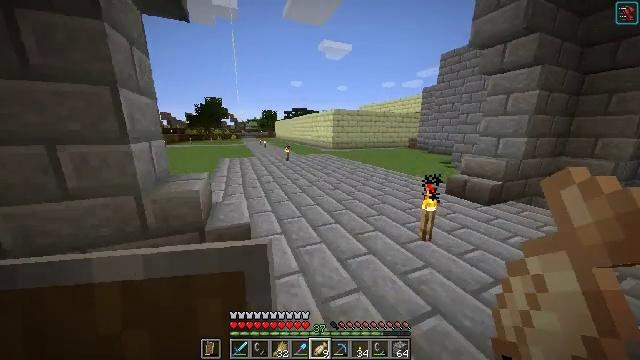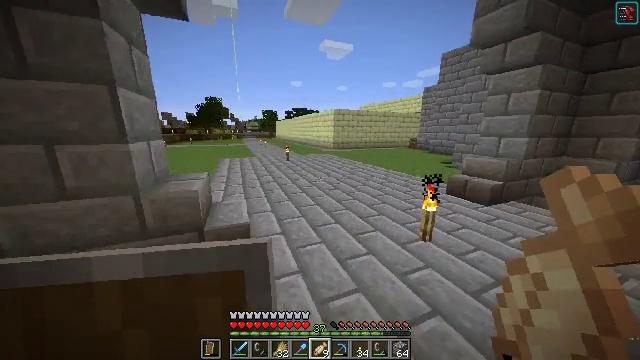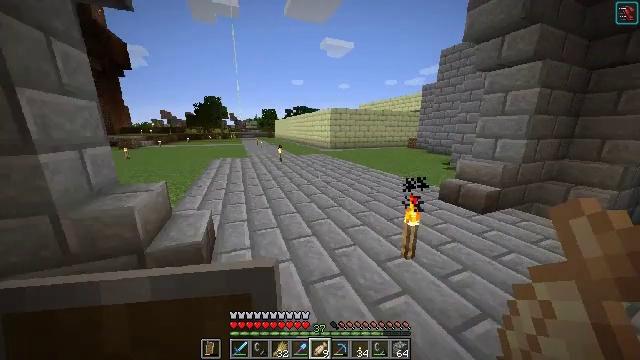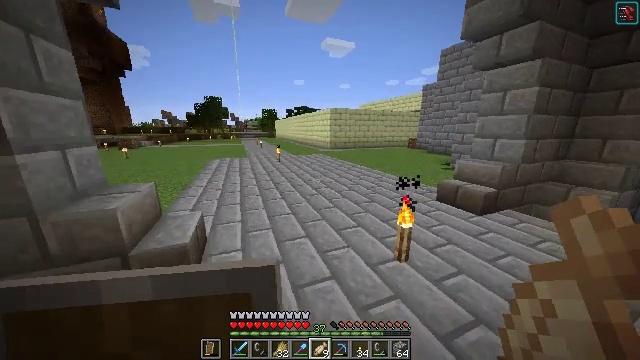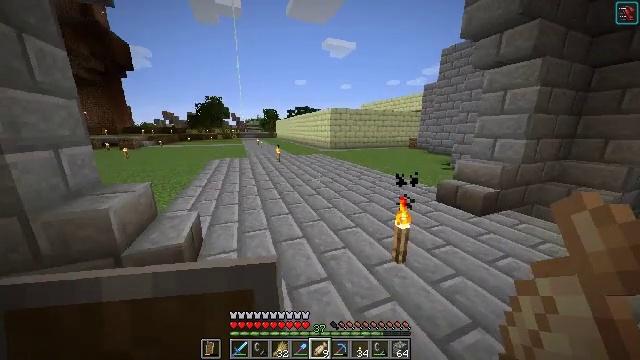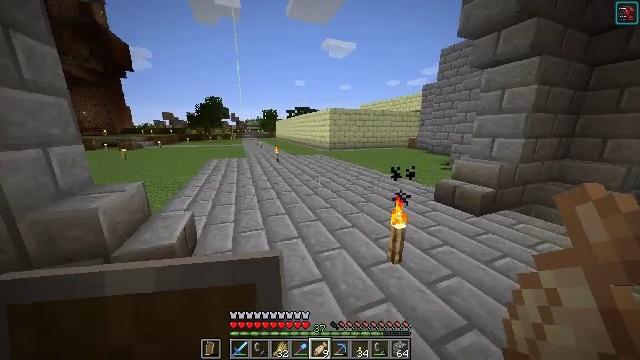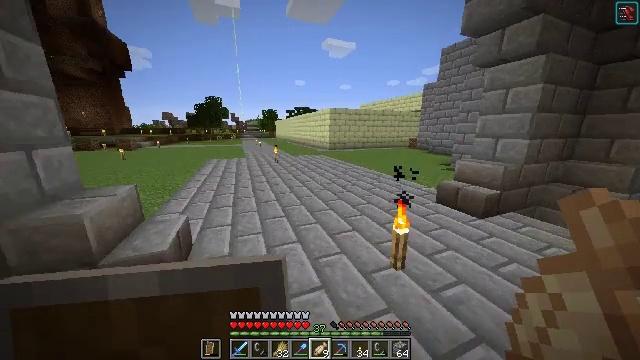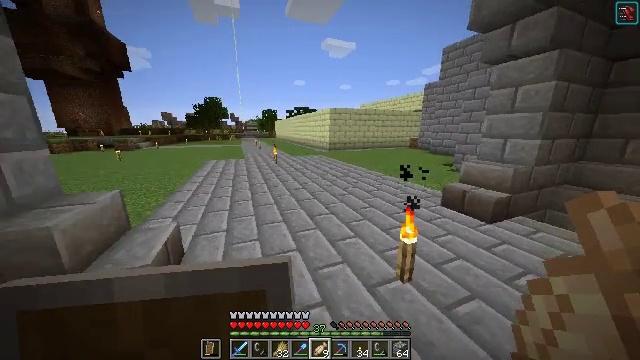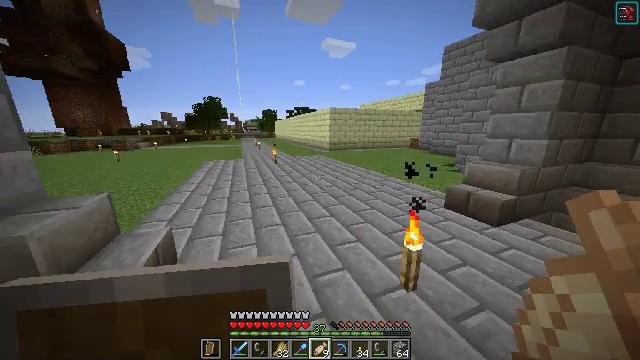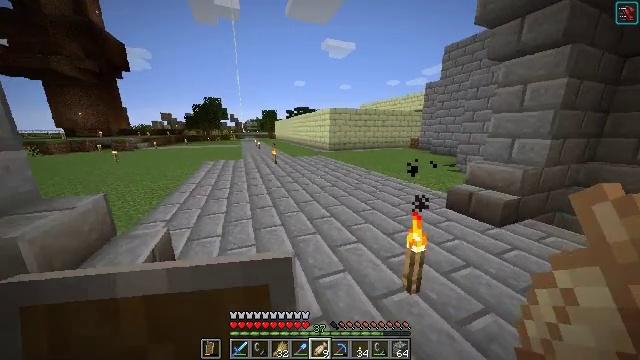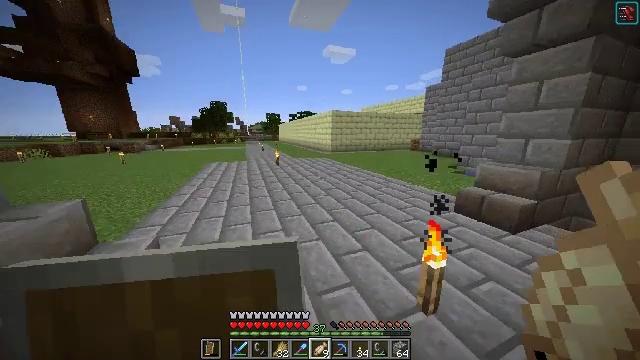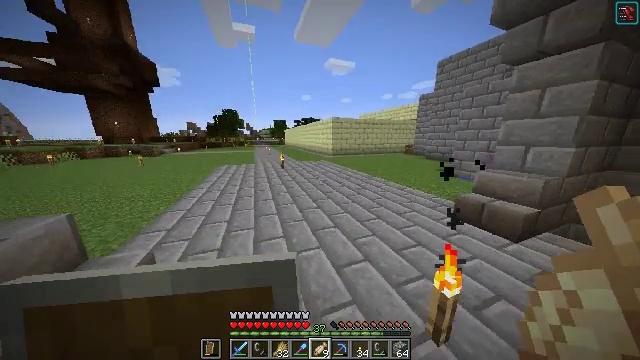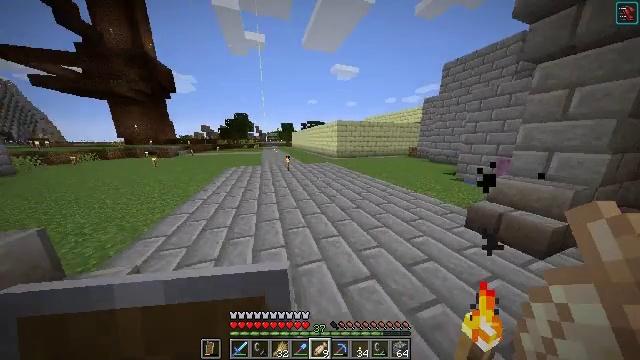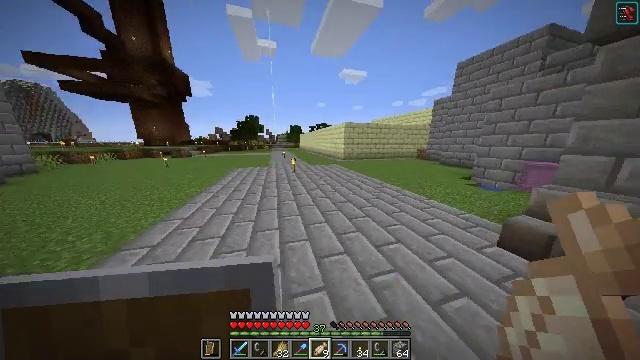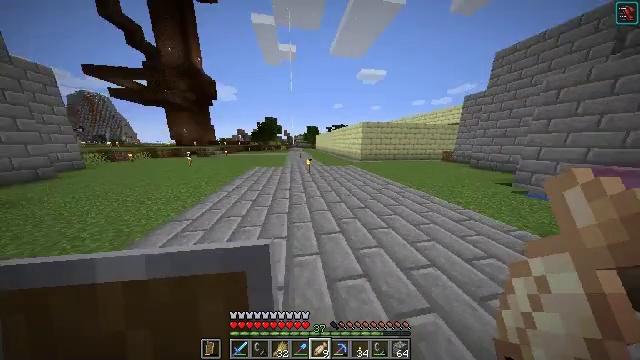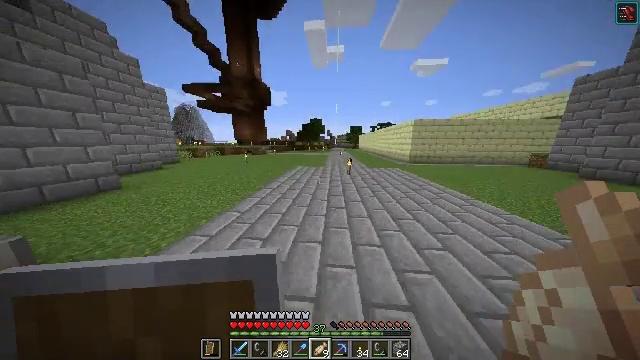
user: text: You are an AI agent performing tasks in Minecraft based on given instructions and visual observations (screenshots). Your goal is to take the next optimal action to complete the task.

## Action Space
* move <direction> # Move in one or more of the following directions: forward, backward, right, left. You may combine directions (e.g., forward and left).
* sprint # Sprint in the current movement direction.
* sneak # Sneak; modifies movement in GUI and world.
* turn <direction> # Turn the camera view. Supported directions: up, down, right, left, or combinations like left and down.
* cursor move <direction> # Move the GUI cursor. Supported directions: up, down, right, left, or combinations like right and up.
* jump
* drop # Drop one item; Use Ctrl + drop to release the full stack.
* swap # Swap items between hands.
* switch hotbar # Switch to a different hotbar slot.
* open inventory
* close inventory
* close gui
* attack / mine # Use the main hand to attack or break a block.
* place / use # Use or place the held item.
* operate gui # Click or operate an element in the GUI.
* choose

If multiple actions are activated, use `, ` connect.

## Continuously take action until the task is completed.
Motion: motion action
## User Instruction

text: Create polished blackstone at the crafting table.
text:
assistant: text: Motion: move forward and move right
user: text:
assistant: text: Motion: move right
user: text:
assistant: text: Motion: no_op
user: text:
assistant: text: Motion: no_op
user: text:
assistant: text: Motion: no_op
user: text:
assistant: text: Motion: move forward
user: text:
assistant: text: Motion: move forward
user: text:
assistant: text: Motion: no_op
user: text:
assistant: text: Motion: move forward
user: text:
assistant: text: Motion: move forward
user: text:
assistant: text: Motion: move forward
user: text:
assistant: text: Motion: move forward, turn left
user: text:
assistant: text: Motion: move forward, turn left
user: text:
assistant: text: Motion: move forward, turn left
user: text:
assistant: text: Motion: move forward, turn left
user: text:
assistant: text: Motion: move forward, turn left
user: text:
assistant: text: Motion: move forward, turn left
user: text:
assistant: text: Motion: move forward, turn left
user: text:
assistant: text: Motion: move forward, turn left, jump
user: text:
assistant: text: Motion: move forward, turn left, jump
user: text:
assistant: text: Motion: move forward, jump
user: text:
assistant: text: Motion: move forward, jump
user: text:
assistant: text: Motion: move forward, jump
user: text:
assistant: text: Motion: move forward, turn left, jump
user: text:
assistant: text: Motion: move forward, jump
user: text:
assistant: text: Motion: move forward, turn up, jump
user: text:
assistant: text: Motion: move forward, jump
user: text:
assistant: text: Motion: move forward, jump
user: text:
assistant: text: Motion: move forward, turn down, jump
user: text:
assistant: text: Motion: move forward, turn left and down, jump